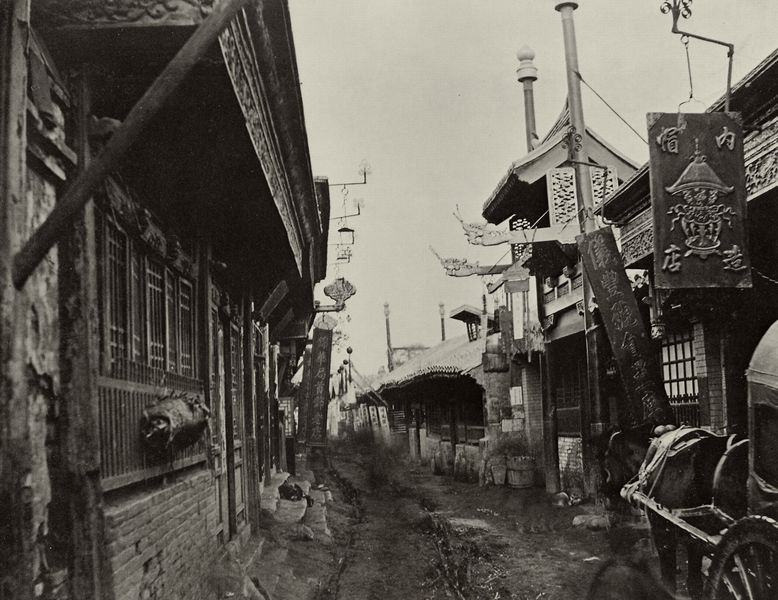
Titel: Peking
Künstler: Chinesischer Photograph
Schlagwörter: dunkel, himmel, weiß, stadt, braun, fenster, geschwungen, grau, hell, holz, lampe, laterne, lichter, schwarz, strasse, tür, zeichen, dach, gebäude, haus, weg, muster, ornament, alt, architektur, arm, stein, bild, erde, häuser, nass, gitter, hütte, pfad, trampelpfad, boden, land, lampions, kamin, kamine, karren, pferd, schornstein, balkon, japan, schrift, fassade, gasse, perspektive, türen, fahne, flagge, mast, dorf, dächer, giebel, mauer, schornsteine, ziegel, kutsche, laden, läden, werbung, sepia, hafen, rad, wagen, strom, balken, schriftzeichen, grass, menschenleer, foto, fotografie, photographie, regen, schild, ärmlich, schmutz, stütze, hängen, türmchen, asien, schilder, schwarzweiß, asiatisch, reklame, ruinen, schlamm, fahrrad, photo, chinesisch, china, fries, wappen, sims, fisch, bröckeln, putz, fachwerk, dreck, tempel, maste, fotographie, aufnahme, drachen, holzhaus, drache, osten, verfallen, fuhrwerk, ach, überbau, schmutzig, wef, rikscha, chinatown, papierfenster, schiebetüren, schiefd, shouji, schikld, zunftschilder